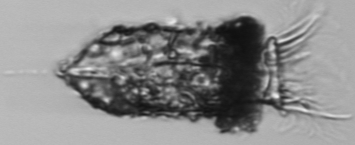
Label: Tintinnopsis